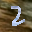
Label: 2